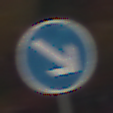
Verkehrszeichen: VorgeschriebeneVorbeifahrtRechts
Umgebung: Outdoor, Nature
Tageszeit: Night
Wetter: Clear
Licht: Natural
Jahreszeit: NotSpecified
Kontrast: LowContrast